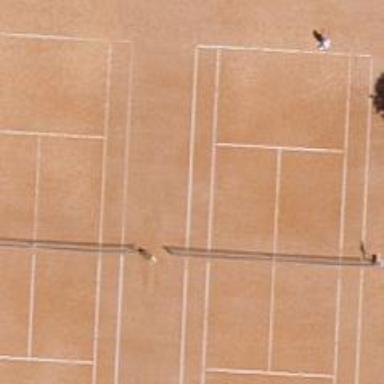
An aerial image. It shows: Tennis court on pitch.